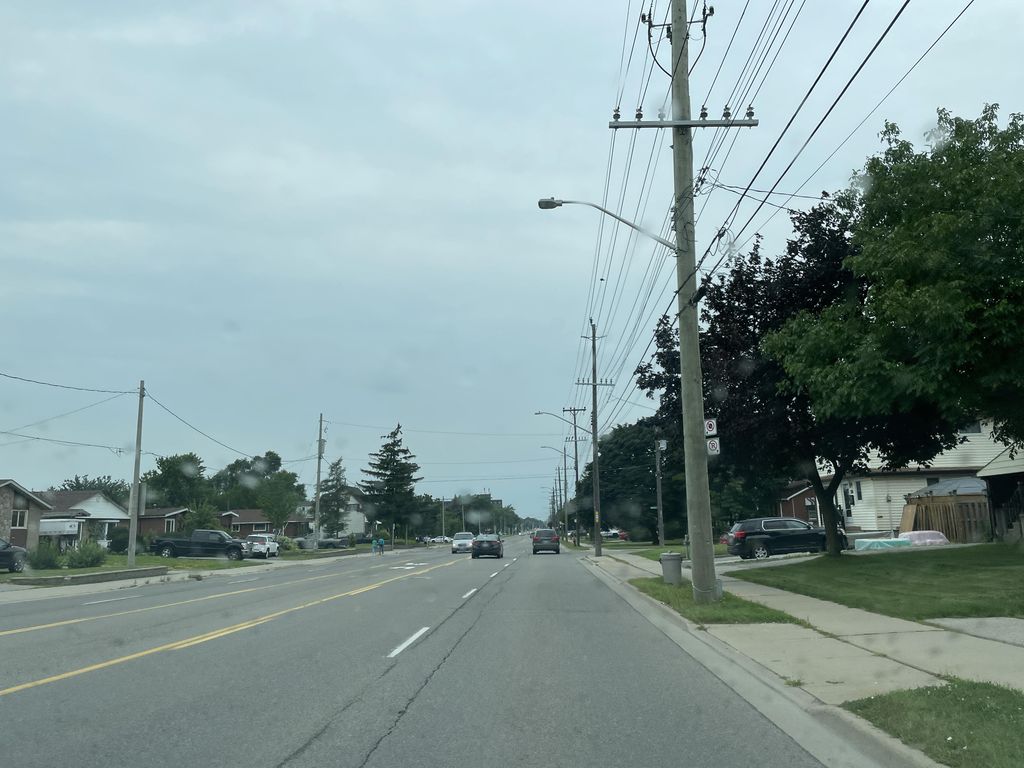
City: hamilton